Question: I understand that, for In-App Purchases, I make a request to the store, and then the app loads the UI, and the user taps "buy" and makes their purchase, and then the app delivers it.
This is a question about that first step: making the request.
For my game, I'm making an IAP to remove advertisements for $1.00.
My confusion lies in the product identifier. I can't use my Bundle ID in this scenario, because it contains hyphens. What do I put? Reverse domain? Any alphanumeric identifier?
I tried using something like 'noads' in both iTunes Connect and my code, but this returns invalid.
Would I use 'com.example.noads'?
Some other information related to my predicament:
- - -
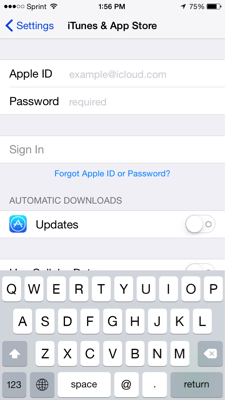
Answer: Make sure that your sales contracts are in effect. It kept returning the identifiers as invalid until I set that up.